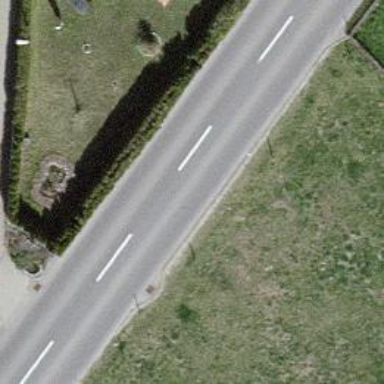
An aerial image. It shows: Bus stop with platform for public transport.